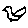
Label: bird